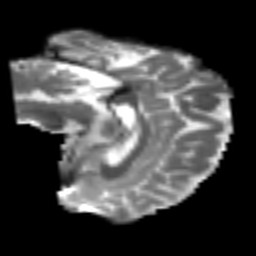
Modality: T2w
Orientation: sagittal
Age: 62
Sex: female
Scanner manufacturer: siemens
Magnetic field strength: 3 T
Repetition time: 4.987 s
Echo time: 0.0792 s